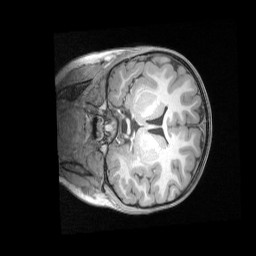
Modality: T1w
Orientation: coronal
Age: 5
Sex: female
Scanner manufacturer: siemens
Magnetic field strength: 3 T
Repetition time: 2.53 s
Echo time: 0.00164 s